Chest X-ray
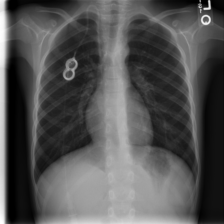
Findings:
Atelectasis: negative
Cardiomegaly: negative
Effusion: negative
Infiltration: negative
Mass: negative
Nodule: negative
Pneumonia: negative
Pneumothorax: negative
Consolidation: negative
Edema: negative
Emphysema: negative
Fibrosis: negative
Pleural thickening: negative
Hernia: negative